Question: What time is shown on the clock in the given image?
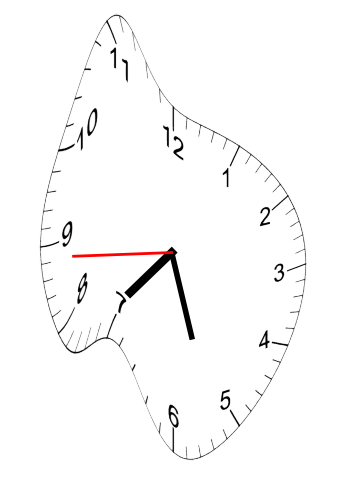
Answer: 07:26:44